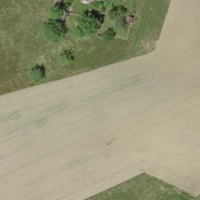
EUNIS habitat code: 52
Species observed at this site:
Cydonia oblonga